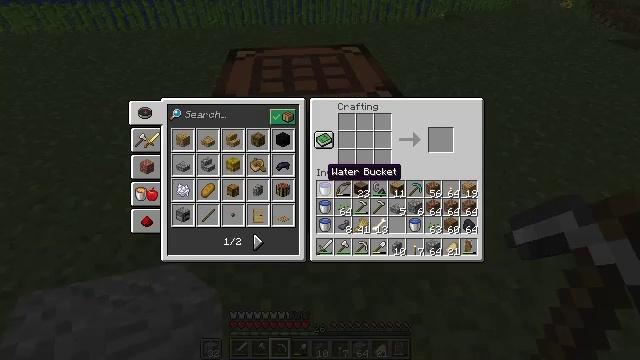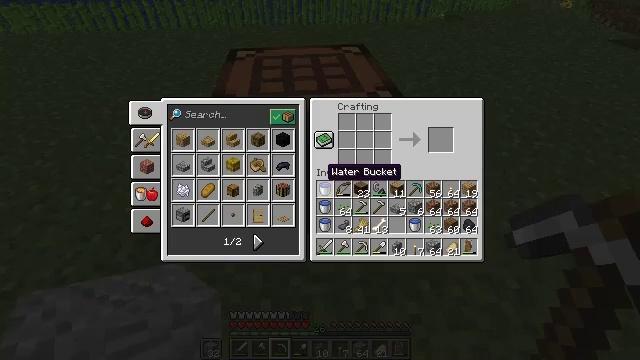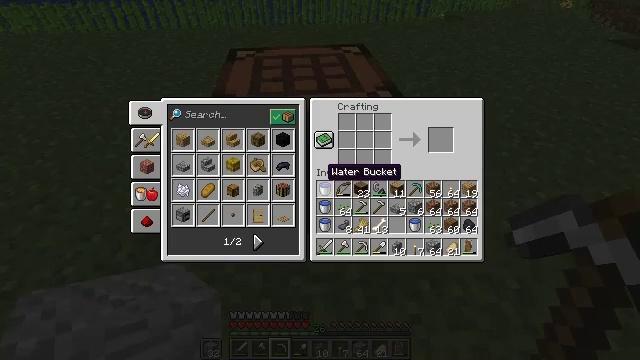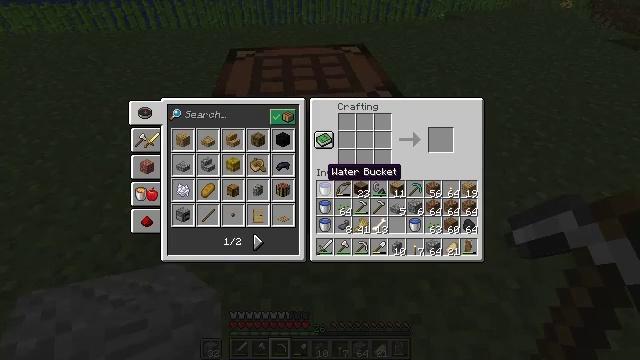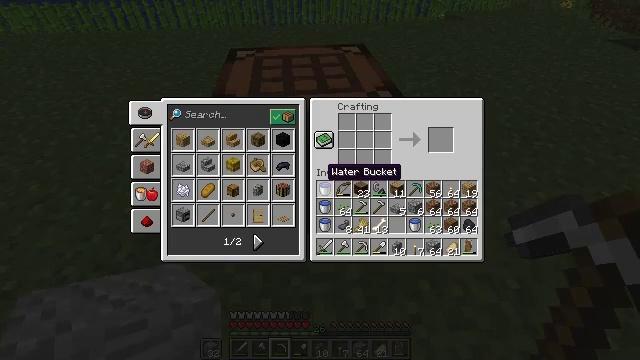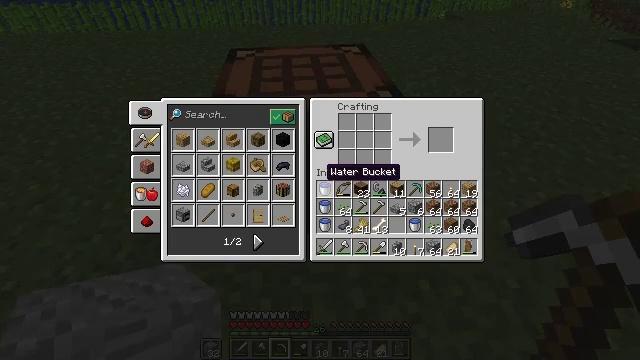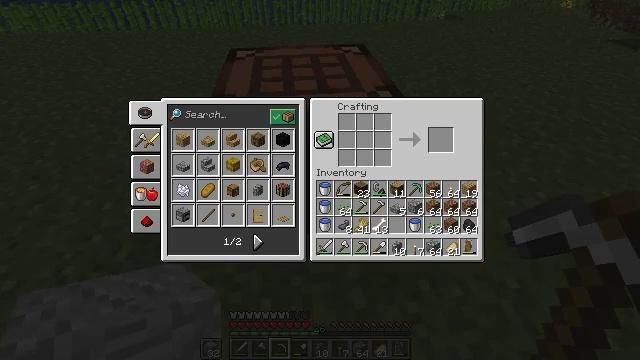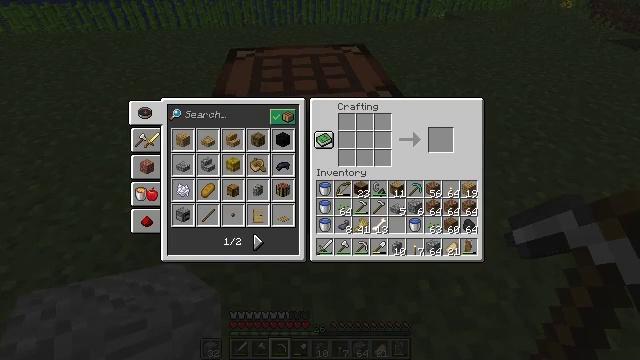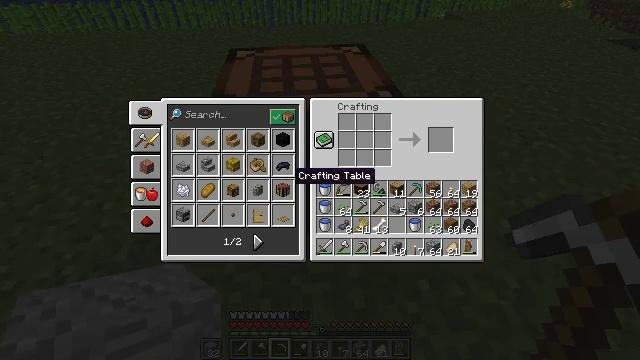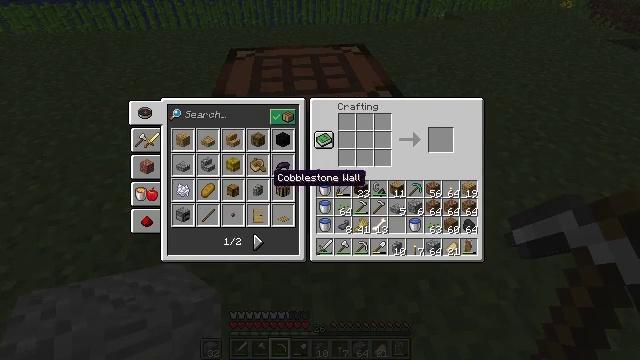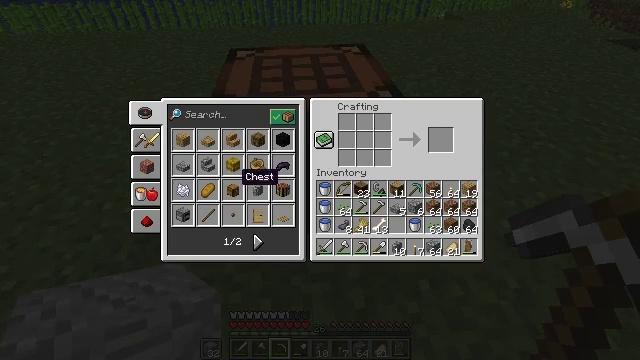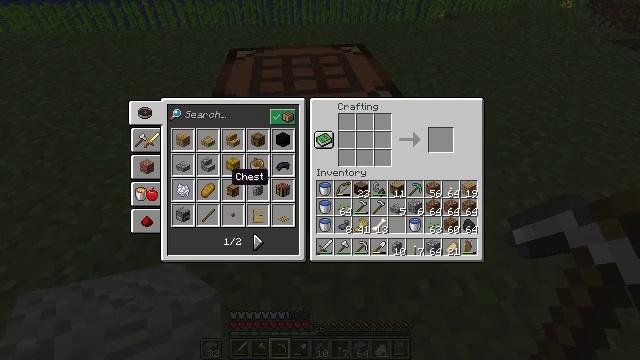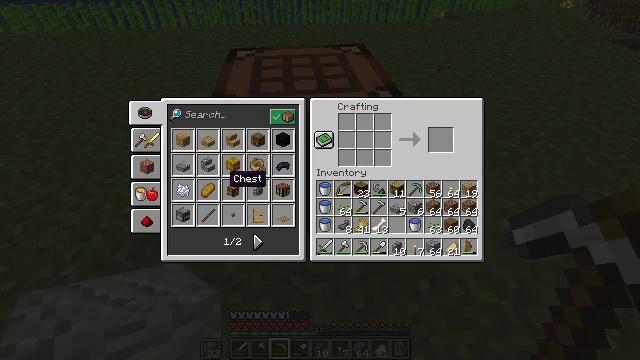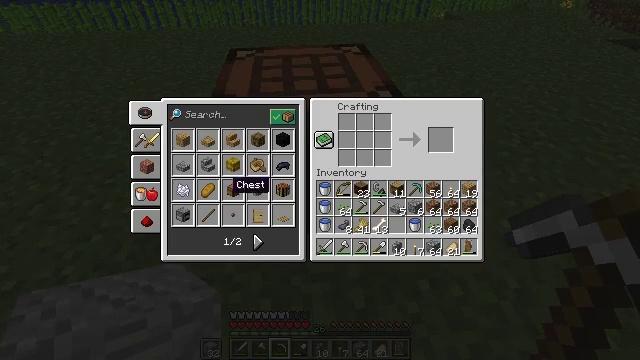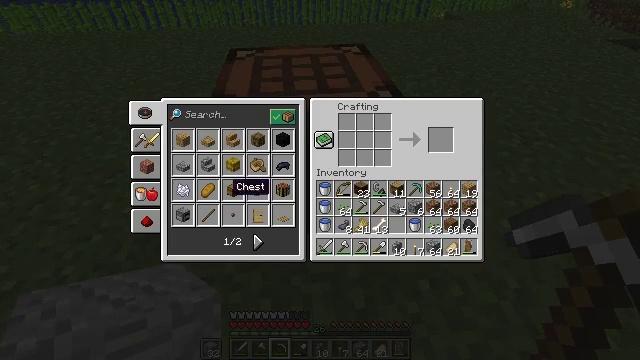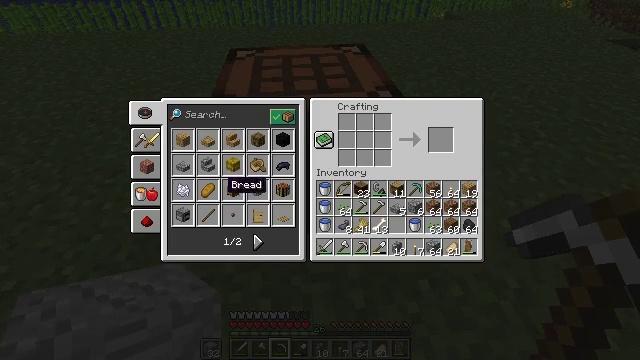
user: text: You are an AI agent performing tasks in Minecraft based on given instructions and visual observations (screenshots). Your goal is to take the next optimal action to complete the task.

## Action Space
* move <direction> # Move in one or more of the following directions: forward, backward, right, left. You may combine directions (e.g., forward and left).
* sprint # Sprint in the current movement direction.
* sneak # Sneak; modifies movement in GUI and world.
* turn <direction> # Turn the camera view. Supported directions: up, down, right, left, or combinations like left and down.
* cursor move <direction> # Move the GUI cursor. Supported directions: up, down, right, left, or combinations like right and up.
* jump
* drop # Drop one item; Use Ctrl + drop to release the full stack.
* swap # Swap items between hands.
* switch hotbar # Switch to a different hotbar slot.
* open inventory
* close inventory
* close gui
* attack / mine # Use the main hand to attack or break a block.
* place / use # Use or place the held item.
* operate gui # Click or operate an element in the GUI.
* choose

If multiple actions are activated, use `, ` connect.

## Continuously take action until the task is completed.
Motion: motion action
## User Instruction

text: Craft an andesite slab.
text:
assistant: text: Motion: no_op
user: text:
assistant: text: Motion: no_op
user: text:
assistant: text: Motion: no_op
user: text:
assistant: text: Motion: no_op
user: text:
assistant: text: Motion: no_op
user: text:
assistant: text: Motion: turn left
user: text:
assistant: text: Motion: no_op
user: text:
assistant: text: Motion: turn left
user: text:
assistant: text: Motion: turn left
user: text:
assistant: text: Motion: turn left
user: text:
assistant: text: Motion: turn left
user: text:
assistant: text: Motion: no_op
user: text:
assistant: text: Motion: no_op
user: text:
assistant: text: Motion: no_op
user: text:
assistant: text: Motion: no_op
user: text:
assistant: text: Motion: turn left
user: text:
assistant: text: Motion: no_op
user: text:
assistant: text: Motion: turn left
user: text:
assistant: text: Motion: turn left
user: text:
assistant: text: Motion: no_op
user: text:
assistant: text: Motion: no_op
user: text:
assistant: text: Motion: no_op
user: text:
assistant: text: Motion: no_op
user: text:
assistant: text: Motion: no_op
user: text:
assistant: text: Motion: no_op
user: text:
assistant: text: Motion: no_op
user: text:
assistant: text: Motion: no_op
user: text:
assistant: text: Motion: no_op
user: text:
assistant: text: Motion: no_op
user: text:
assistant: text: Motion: no_op